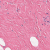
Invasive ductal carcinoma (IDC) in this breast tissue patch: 0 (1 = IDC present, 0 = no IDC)